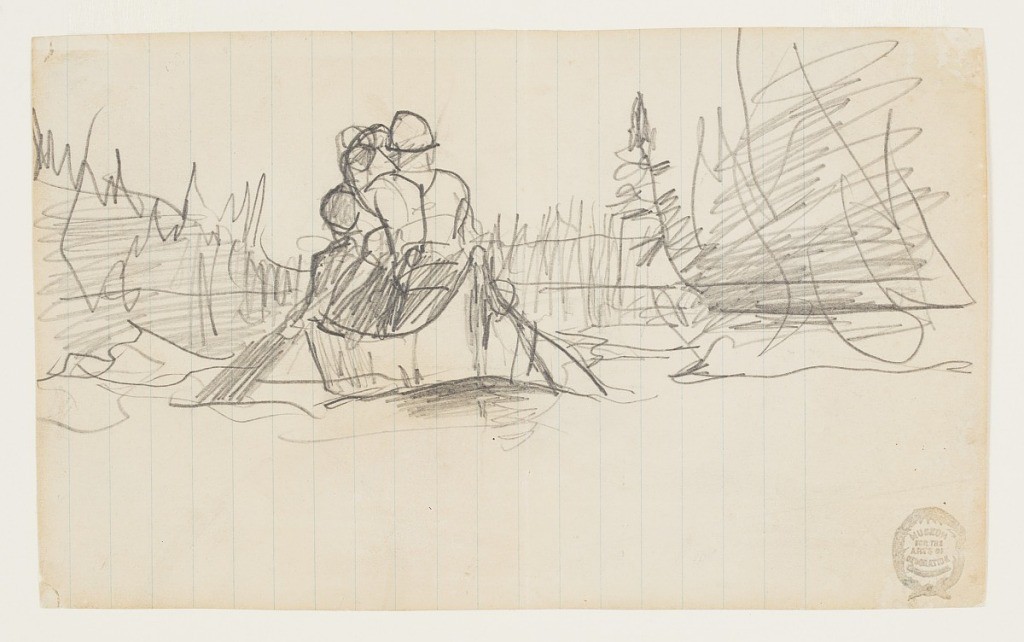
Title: Two Men in a Canoe
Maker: Winslow Homer, American, 1836–1910
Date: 1897
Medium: Graphite on paper
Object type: Drawing
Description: Sketch of a canoe with two male figures and trees visible on both banks of the river.